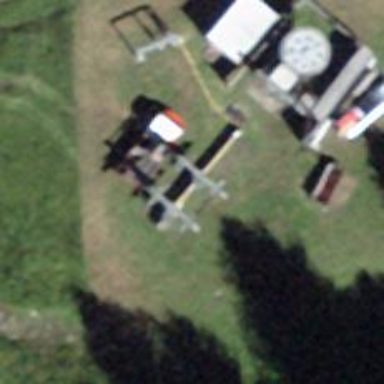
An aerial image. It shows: Pylon used for aerialway.